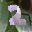
Label: 2